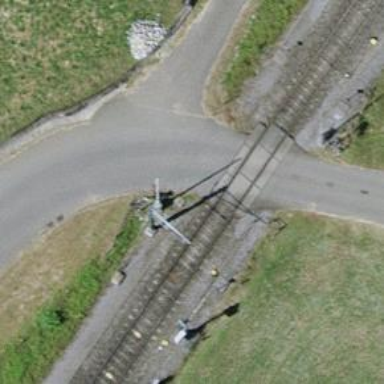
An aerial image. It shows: Railway crossing.